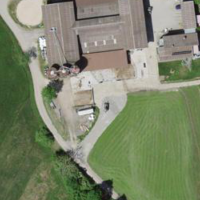
EUNIS habitat code: 25
Species observed at this site:
Filipendula ulmaria